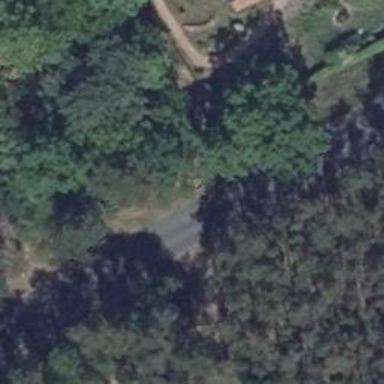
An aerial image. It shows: Sandy track road with grade 4 track type.